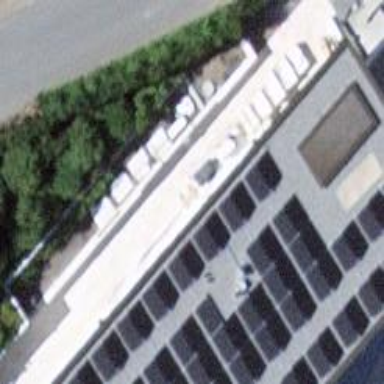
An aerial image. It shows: Solar power generator.